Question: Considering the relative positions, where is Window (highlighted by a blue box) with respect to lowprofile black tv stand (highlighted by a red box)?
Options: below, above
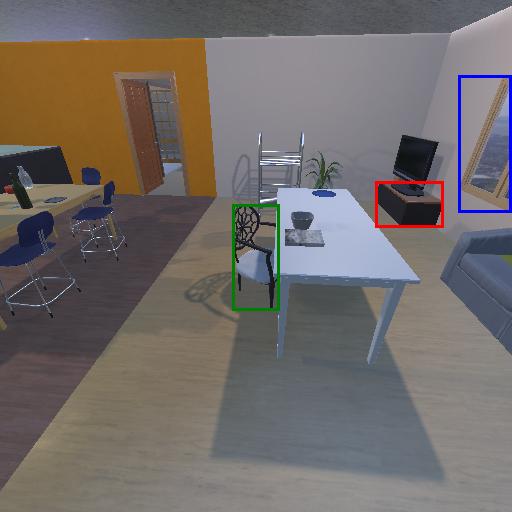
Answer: below